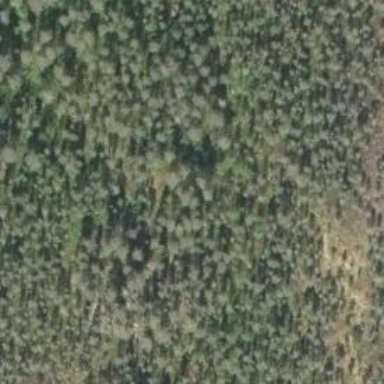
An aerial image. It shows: Woodland with needle-leaved trees.